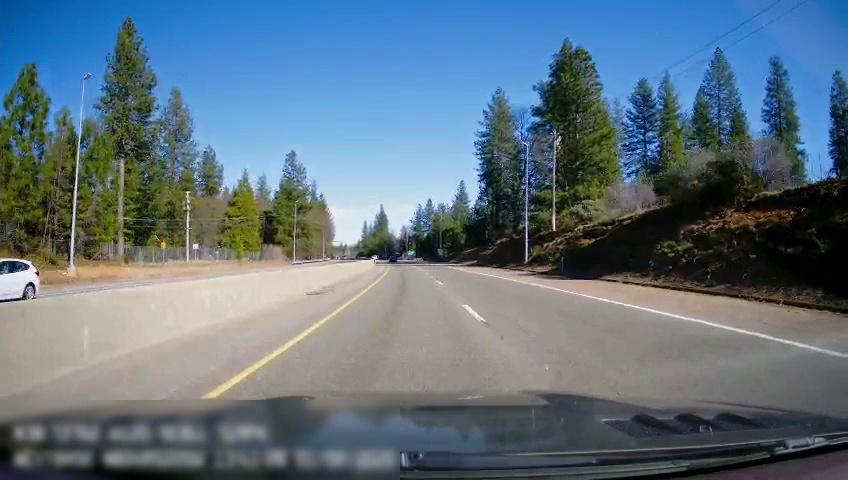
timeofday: Day
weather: Sunny
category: Drivable Space
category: Drivable Space
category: Vehicles | Car
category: Lanes | Current Lane
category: Lanes | Alternate Lane
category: Lanes | Current Lane
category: Lanes | Opposite Lane